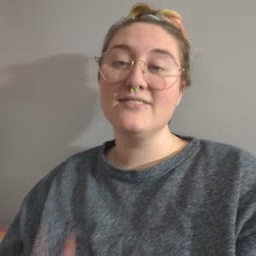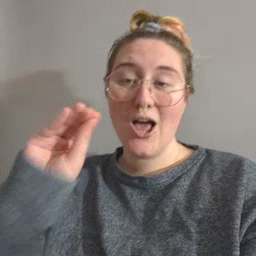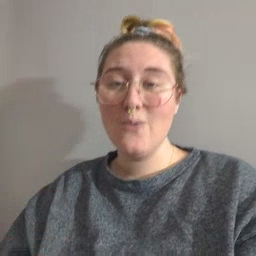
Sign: go